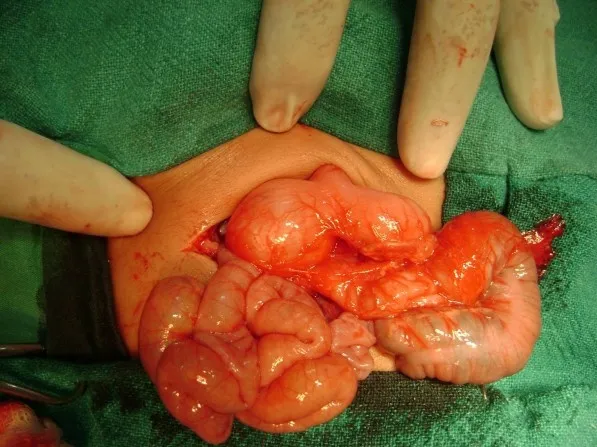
Perioperative photograph showing distended stomach with cystic lesion at pyloroduodenal region.
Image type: medical_photograph (other_medical_photograph)